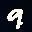
Label: 9